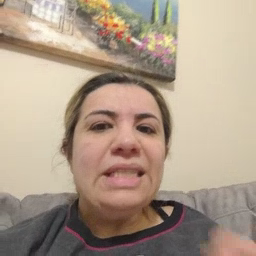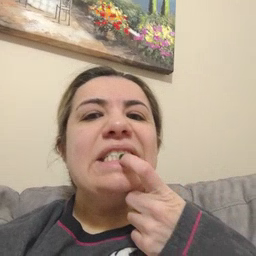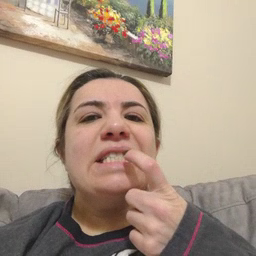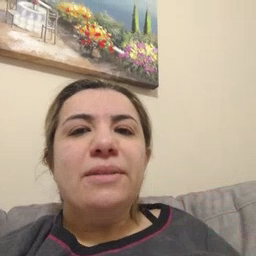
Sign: glasswindow